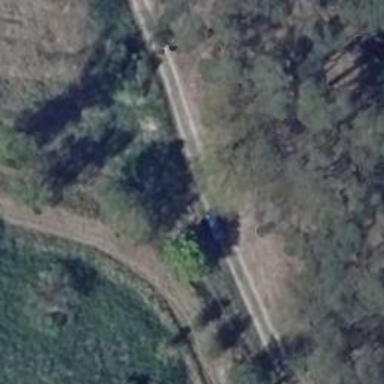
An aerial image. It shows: Track road with grade3 tracktype.